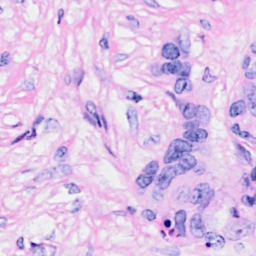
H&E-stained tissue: Breast